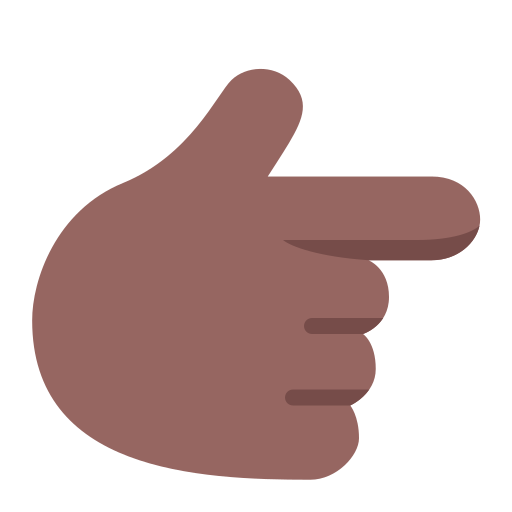
backhand index pointing right flat  dark